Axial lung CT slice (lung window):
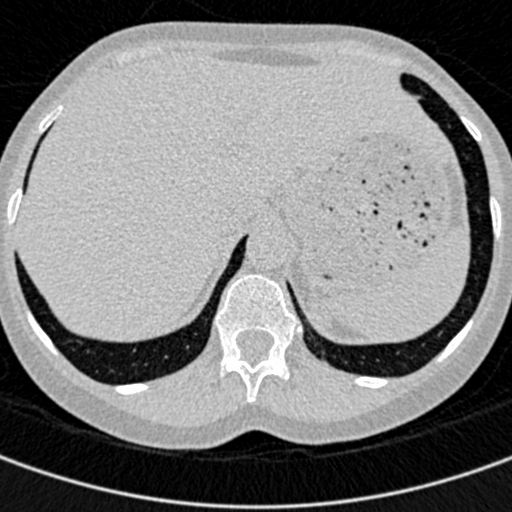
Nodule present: no